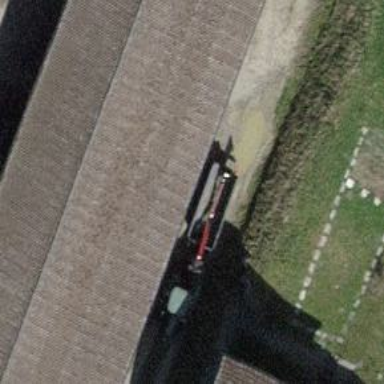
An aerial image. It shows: Barn.